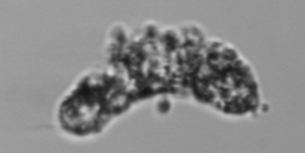
Label: fecal_pellet